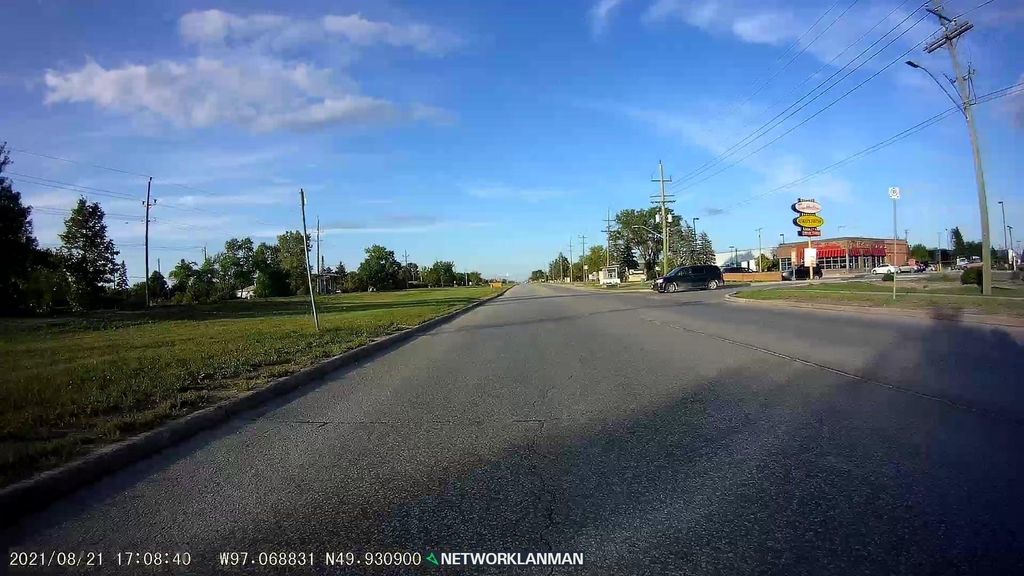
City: winnipeg